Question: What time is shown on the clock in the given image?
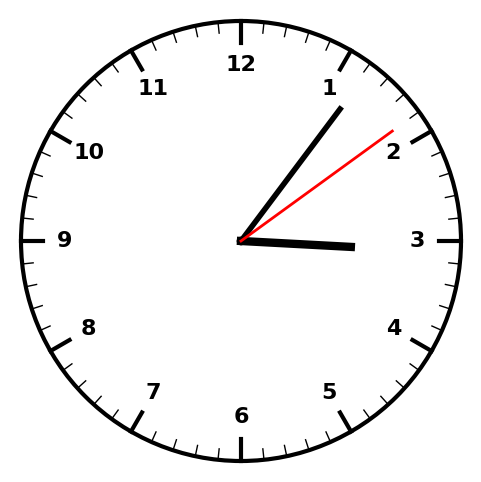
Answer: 03:06:09